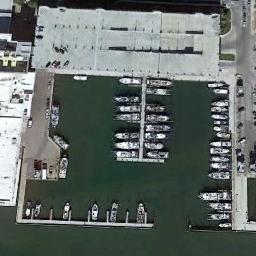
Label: harbor